Question: How long Do I have to wait for this emulator to start my first time. And I am so tired of waiting. I tried to change my RAM to 1024 it didn't work it gave me error and emulator fails now I am with RAM 512 . And now it is for a long time what can I DO? How long this going to take?!!
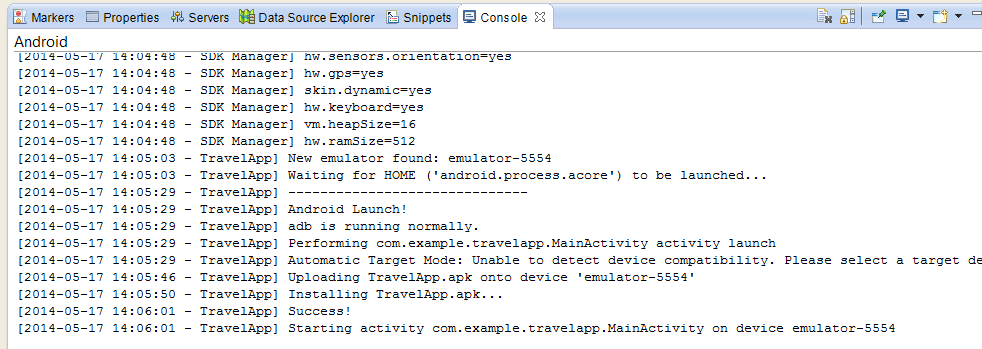
Answer: Emulator is always slower than a device it is good if you can find a device to use. Otherwise you will get bored happened to me. If you don't have a device stay till the emulator starts. I hope a new version of eclipse also would help a little to make emulator work faster. For me also for the first time it really took a considerable time.